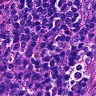
Metastatic tissue present: no